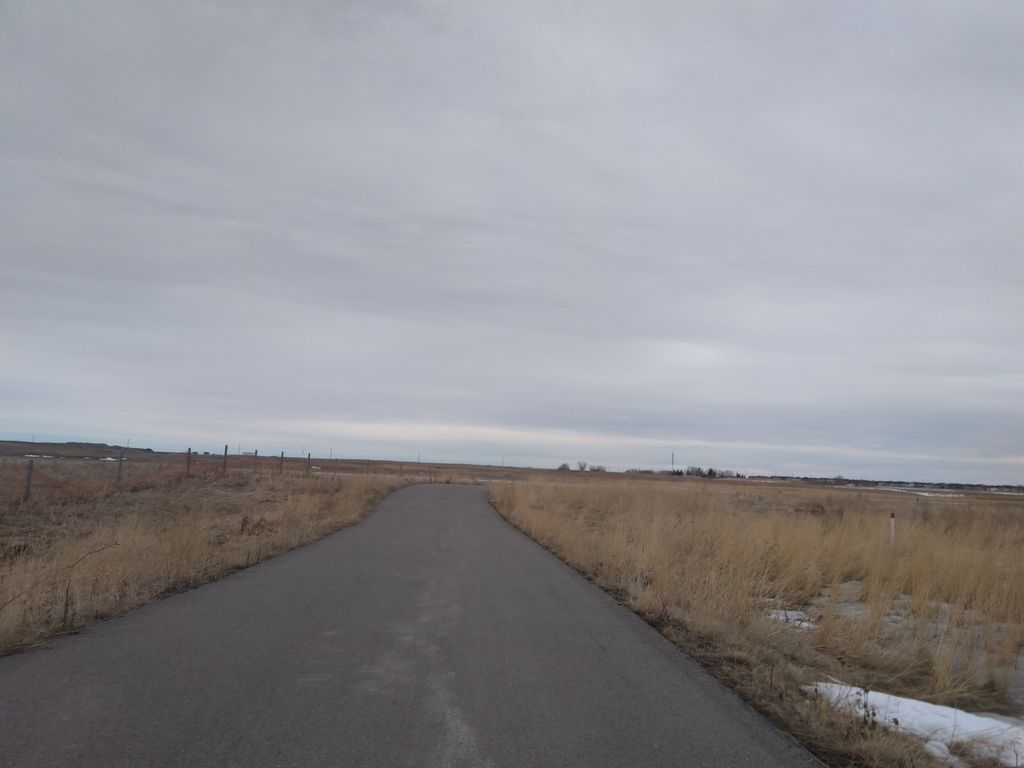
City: calgary